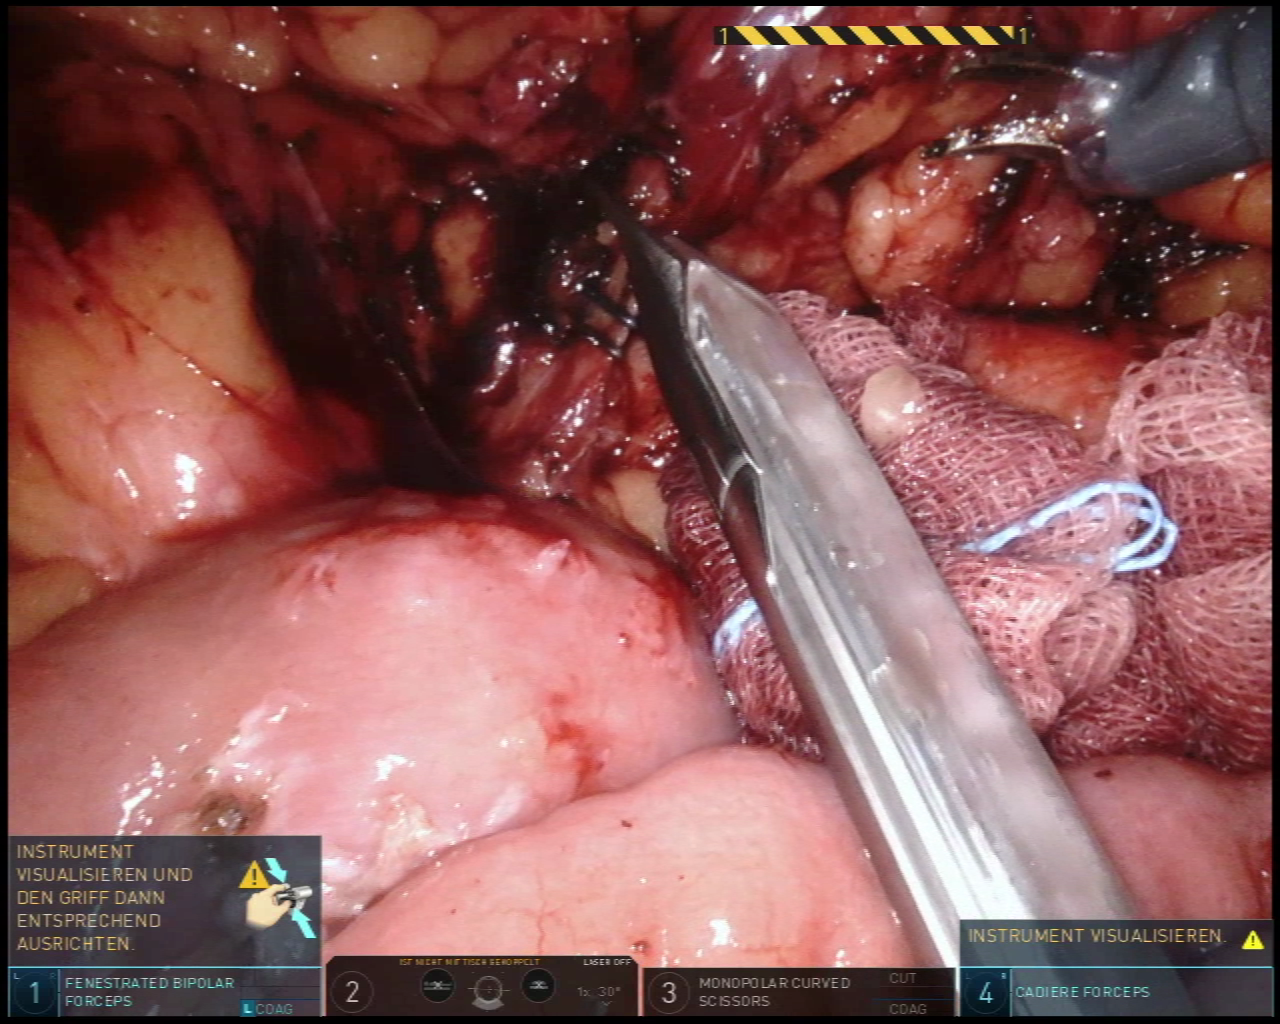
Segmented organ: small_intestine
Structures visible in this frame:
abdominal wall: no
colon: no
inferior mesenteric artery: no
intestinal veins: no
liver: no
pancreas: no
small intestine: yes
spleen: no
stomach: no
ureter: no
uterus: no
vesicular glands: no